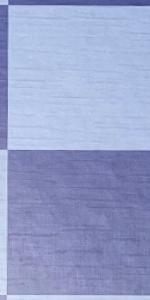
Label: Empty